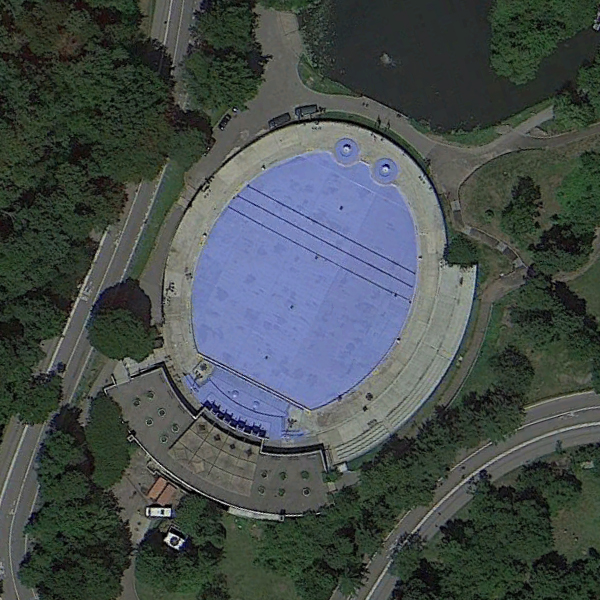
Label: Center